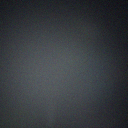
Screen state: off